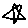
Label: star